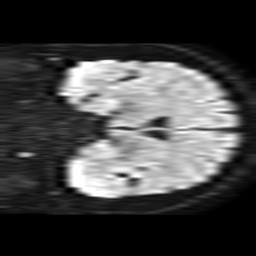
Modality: TRACE
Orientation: coronal
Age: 33
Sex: male
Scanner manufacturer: philips
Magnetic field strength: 1.5 T
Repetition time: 3.395 s
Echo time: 0.06922 s